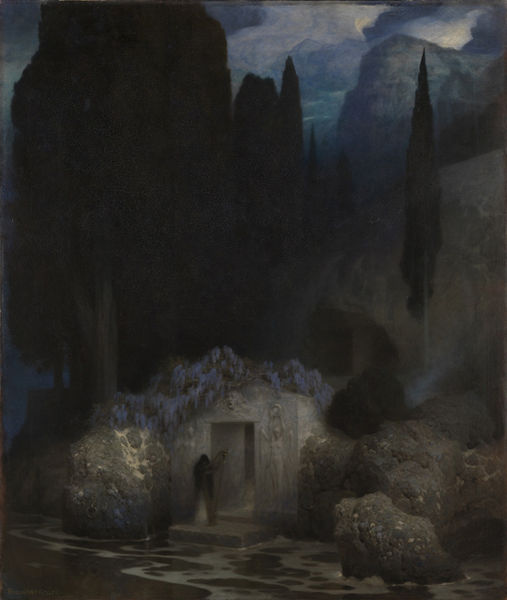
Titel: Böcklins Grab
Künstler: Ferdinand Keller
Standort: Karlsruhe
Institution: Staatliche Kunsthalle Karlsruhe
Schlagwörter: baum, berg, blau, dunkel, felsen, gemälde, gewitter, himmel, laub, mann, schatten, umhang, wasser, weiß, wolken, bäume, fluss, grün, landschaft, see, ufer, abend, blumen, frau, grau, haar, hell, kleid, licht, marmor, nacht, schwarz, tür, gebäude, haus, park, weg, beige, hochformat, malerei, symbolismus, wand, gesicht, mensch, stein, steine, tod, instrument, öl, dämmerung, erde, hügel, stamm, weide, busch, büsche, gewässer, rauch, boden, insel, dunkelheit, figur, haare, mantel, musik, person, höhle, krone, wald, stock, engel, zypressen, deutschland, relief, gischt, welle, wellen, düster, italien, stab, berge, fels, gebirge, hang, modern, mauer, türe, romantik, schaum, ölgemälde, stämme, treppe, musikinstrument, musizieren, stuck, durchgang, stimmung, stufe, klinger, flieder, geheimnisvoll, mondlicht, tor, bucht, gestalt, leuchten, eingang, mond, ruine, maske, burg, rinnsal, festung, zypresse, draußen, traum, mondschein, nachts, sterne, tote, strahl, gruft, finsternis, grab, mystisch, böcklin, griechisch, märchen, grotte, griechenland, mönch, rätsel, pinien, tempel, pinie, harfe, mystik, unheimlich, musikerin, wals, toskana, dreckig, blaue blume, verwunschen, parl, zedern, spannung, mondnacht, toteninsel, füssli, einsiedelei, redon, simbolismus, theadralisch, marmo, bedeckter himmel, alfred böcklin, musk, 1900, harfenspiel, alandschaft, blauregen, harfenspielerin, spannend, eonganga, pfalnen, rästel, ubsek, zypte, brühe, blaue blum, eneingang, mustik, bergtür, nachteache, harfenspeil